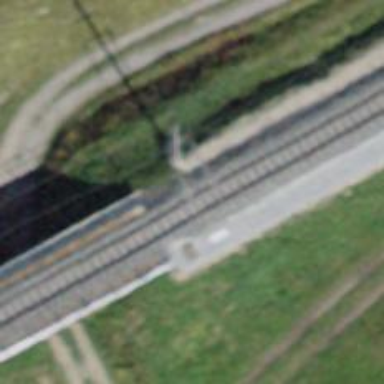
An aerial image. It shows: Narrow-gauge railway bridge with electrified contact line.